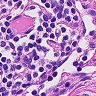
Metastatic tissue present: no